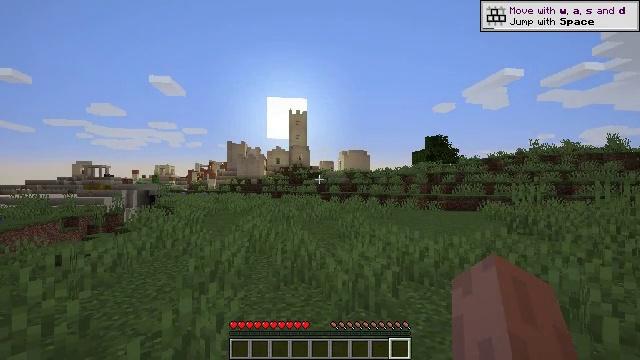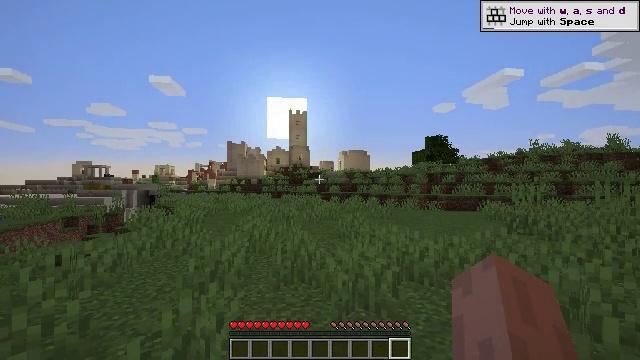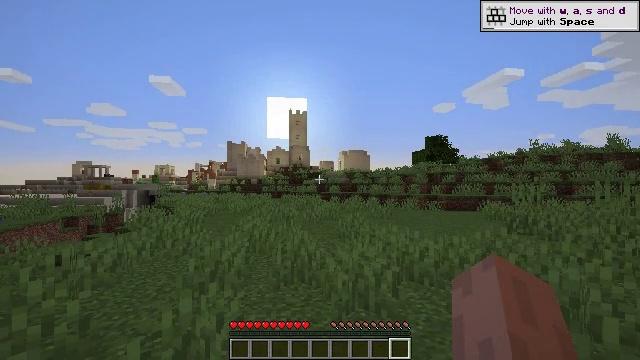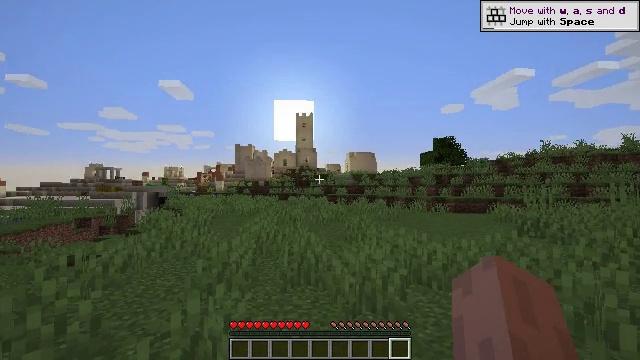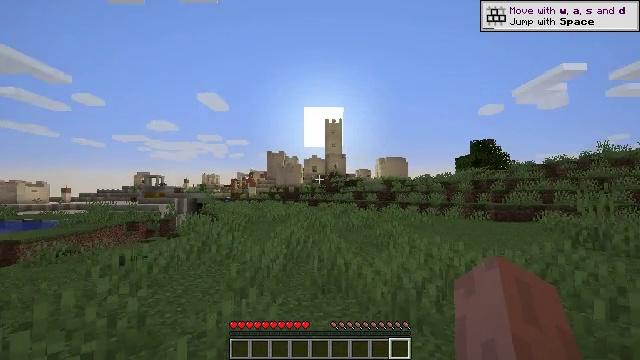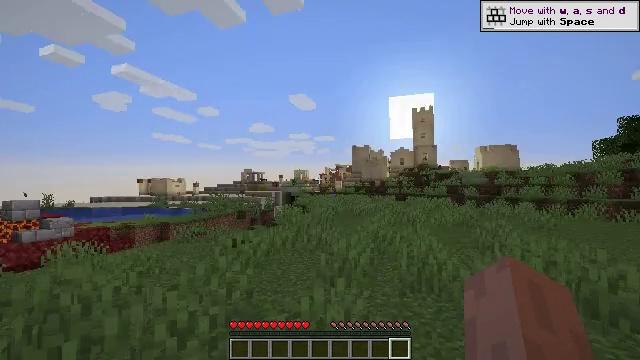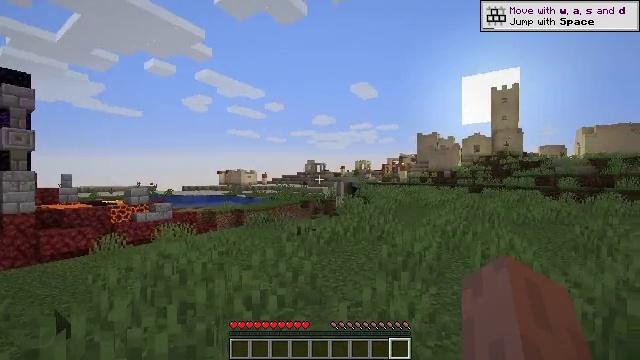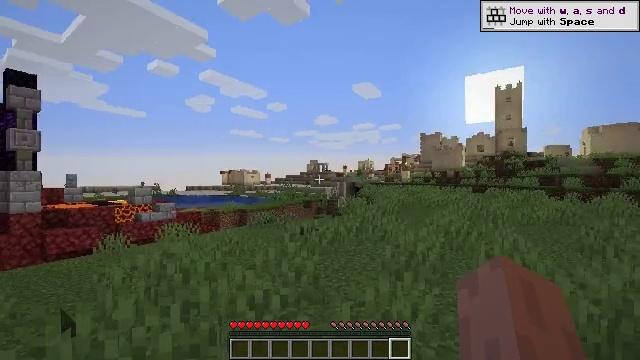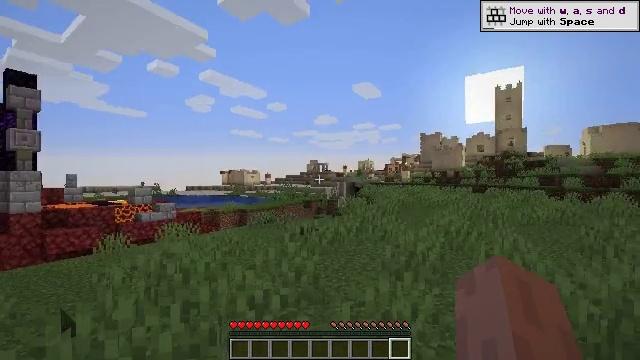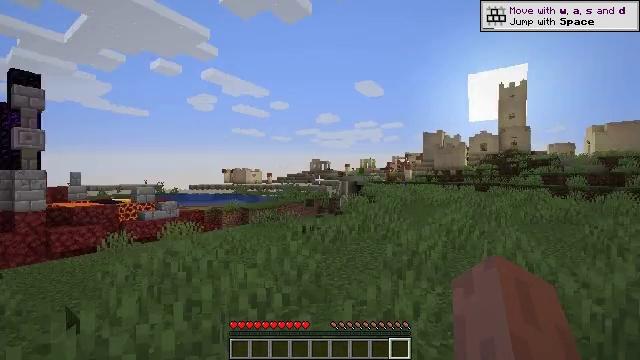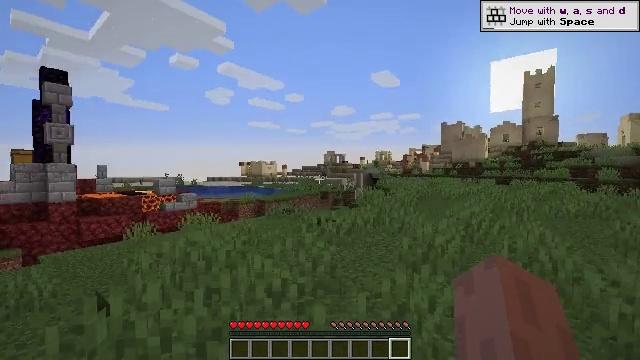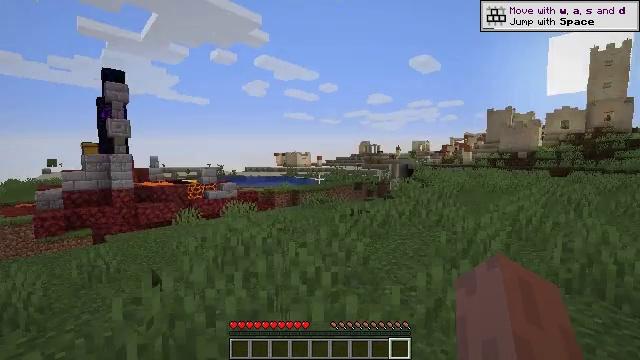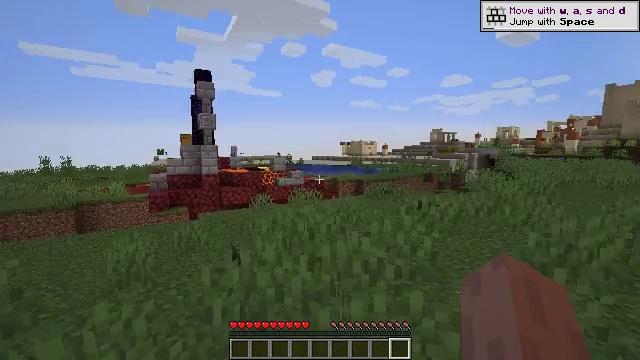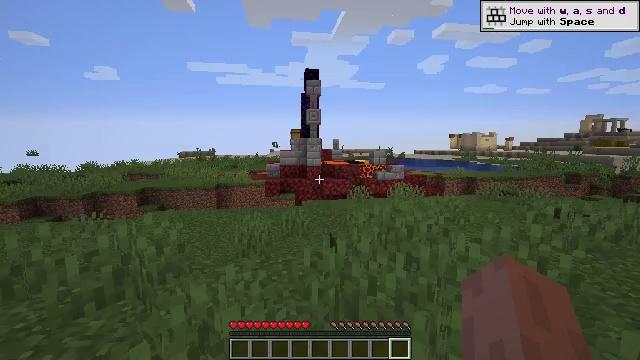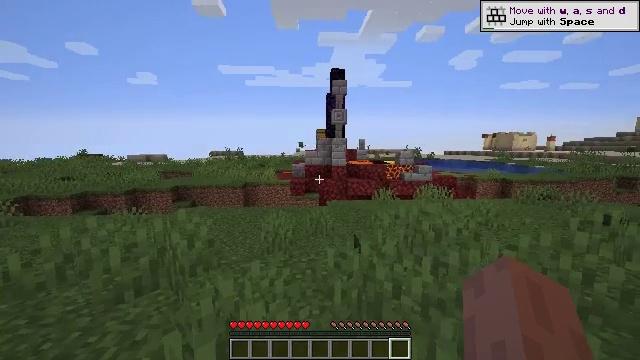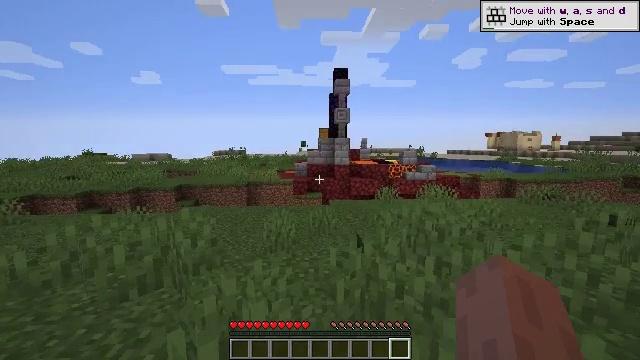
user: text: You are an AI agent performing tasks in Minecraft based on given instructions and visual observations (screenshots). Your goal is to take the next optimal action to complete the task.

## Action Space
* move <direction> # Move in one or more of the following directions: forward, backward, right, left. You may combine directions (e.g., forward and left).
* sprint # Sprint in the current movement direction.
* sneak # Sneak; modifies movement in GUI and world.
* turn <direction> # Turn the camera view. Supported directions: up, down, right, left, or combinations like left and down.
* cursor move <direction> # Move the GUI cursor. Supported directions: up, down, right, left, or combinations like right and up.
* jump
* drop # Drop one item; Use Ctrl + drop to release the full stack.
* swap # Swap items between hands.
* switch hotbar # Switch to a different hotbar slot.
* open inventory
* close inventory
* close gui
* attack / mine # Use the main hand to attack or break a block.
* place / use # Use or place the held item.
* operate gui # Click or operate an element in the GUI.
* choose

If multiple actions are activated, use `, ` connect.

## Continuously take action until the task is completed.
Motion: motion action
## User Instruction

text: Collect oak log for crafting.
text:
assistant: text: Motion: no_op
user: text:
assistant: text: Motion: no_op
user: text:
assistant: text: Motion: turn left
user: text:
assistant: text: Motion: turn left and up
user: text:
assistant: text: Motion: turn left and down
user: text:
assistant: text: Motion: turn left and down
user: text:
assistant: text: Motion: no_op
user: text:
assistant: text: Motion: no_op
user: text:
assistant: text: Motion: no_op
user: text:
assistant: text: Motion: turn left and down, drop
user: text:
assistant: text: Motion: turn left and down, drop
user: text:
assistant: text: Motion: turn left and down, drop
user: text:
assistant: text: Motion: turn left and down, drop
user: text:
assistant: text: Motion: turn left, drop
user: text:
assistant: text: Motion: drop
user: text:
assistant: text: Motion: turn left, drop
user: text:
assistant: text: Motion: turn left, drop
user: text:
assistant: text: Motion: drop
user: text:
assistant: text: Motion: drop
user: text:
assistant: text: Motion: drop
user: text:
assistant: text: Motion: drop
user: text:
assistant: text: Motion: drop
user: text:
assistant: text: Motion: drop
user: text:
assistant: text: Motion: drop
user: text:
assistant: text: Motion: no_op
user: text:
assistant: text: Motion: turn left
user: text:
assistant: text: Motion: turn left
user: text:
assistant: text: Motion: move forward, turn left
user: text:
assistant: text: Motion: move forward
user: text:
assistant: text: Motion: move forward